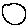
Label: circle